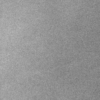
Label: dusty